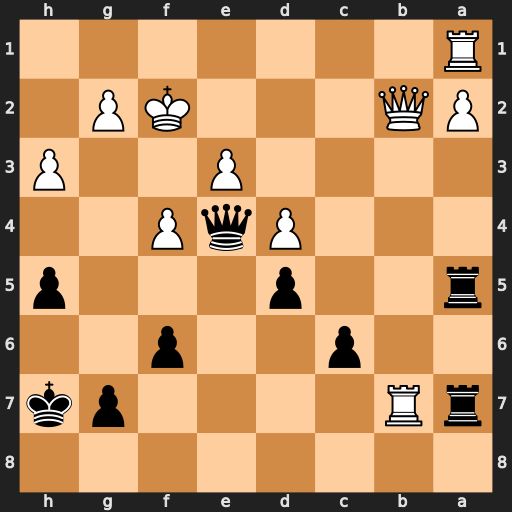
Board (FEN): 8/rR4pk/2p2p2/r2p3p/3PqP2/4P2P/PQ3KP1/R7
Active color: b
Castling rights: -
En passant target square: -
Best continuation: Rxb7 Qxb7 Rb5 Qxb5 cxb5